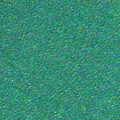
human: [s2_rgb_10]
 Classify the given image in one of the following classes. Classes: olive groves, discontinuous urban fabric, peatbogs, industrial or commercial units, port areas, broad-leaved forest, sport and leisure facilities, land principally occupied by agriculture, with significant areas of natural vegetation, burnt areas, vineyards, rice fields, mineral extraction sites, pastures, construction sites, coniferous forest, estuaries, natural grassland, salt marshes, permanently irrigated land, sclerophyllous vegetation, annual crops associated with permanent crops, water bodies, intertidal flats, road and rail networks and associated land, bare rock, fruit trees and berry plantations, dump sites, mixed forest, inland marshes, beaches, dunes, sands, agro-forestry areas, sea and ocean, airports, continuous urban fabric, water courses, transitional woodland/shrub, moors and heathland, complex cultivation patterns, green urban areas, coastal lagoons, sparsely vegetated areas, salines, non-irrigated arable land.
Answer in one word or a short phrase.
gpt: sea and ocean